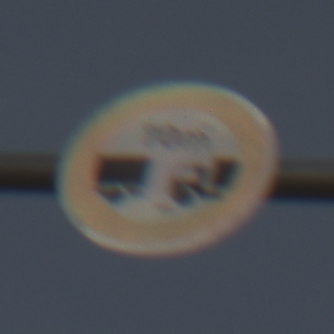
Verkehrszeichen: VerbotUnterschreitenMindestabstand
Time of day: MorningAfternoon
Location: Outdoor (Nature)
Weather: PartlyCloudy
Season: NotSpecified
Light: Natural